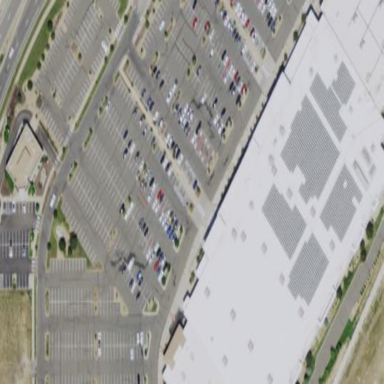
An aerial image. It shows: Supermarket located in building.